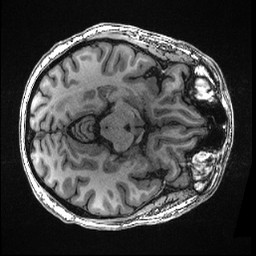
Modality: T1w
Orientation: axial
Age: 29
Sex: male
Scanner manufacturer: ge
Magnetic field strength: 3 T
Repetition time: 0.008096 s
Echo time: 0.003548 s